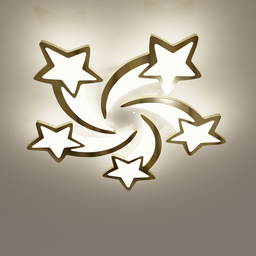
Label: lighting